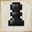
Piece: bP